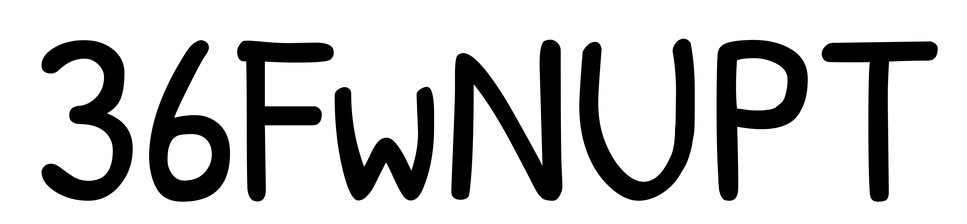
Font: PatrickHand-Regular